Interaction volume radius: 5 \u00c5
Interaction volume height: 20 \u00c5
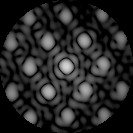
Disorder parameter: 0.1808